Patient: sex M, age 63
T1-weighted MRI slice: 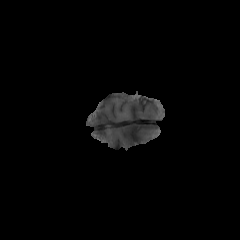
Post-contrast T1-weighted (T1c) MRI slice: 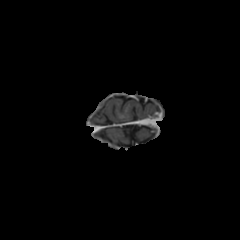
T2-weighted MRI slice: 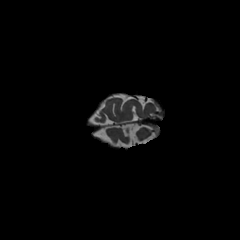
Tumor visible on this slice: no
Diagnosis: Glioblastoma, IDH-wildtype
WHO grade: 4